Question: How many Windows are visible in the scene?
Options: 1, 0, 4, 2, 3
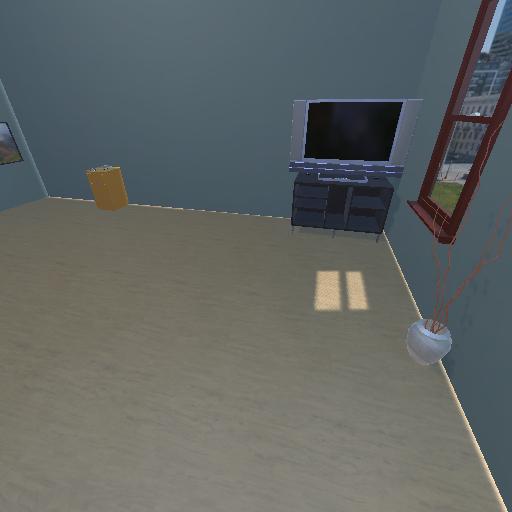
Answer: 1